Question: I'm trying to draw two circles like this:

This is how I'm trying to do it:
'''
Bitmap bmp = Bitmap.createBitmap(width, height, Bitmap.Config.ARGB_4444);
Canvas c = new Canvas(bmp);
RectF rect = new RectF(0,0,width,width);
Paint paint = new Paint();
drawCircles(paint, c, width, height, width);
ImageView img = (ImageView) findViewById(R.id.imageView1);
img.setImageBitmap(bmp);
img.setScaleType(ScaleType.FIT_CENTER);
'''
And here is my 'drawCircles()' method:
'''
private void drawCircles(Paint paint, Canvas c, int width, int height, int radius) {
paint.setARGB(255, 255 , 10, 21);
paint.setStrokeWidth(10);
paint.setAntiAlias(true);
paint.setStrokeCap(Paint.Cap.BUTT);
paint.setStyle(Paint.Style.STROKE);
if(width < height && radius == 0){
radius = width/2;
height = width;
} else if (radius == 0){
radius = height/2;
width = height;
}
Paint paint2 = new Paint();
paint2.setARGB(255, 255 , 10, 21);
paint2.setStrokeWidth(10);
paint2.setAntiAlias(true);
paint2.setStrokeCap(Paint.Cap.BUTT);
paint2.setStyle(Paint.Style.STROKE);
c.drawCircle(width/2, height/2, radius-10, paint);
c.drawCircle(width/2, height/2, 50, paint2);
}
'''
I don't know why but I get only one circle, the small one (the one drawn with 'paint2').
What can be the reason?
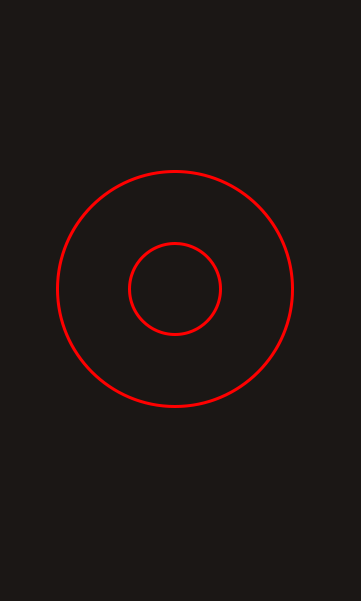
Answer: Try this code.Hope it may helps :)
'''
public class SimpleCircleActivity extends Activity
{
private CircleDemoView circledemoView ;
public void onCreate(Bundle savedInstanceState)
{
super.onCreate(savedInstanceState);
circledemoView =new CircleDemoView(this);
setContentView(circledemoView);
}
private class CircleDemoView extends View
{
public CircleDemoView(Context context)
{
super(context);
}
@Override
protected void onDraw(Canvas canvas)
{
super.onDraw(canvas);
Paint p = new Paint();
p.setColor(Color.RED);
DashPathEffect dashPath = new DashPathEffect(new float[]{5,5}, (float)1.0);
p.setPathEffect(dashPath);
p.setStyle(Style.STROKE);
for (int i = 0; i < 2; i ++) {
canvas.drawCircle(200, 200, 50+(i*40), p);
}
invalidate();
}
}
}
'''